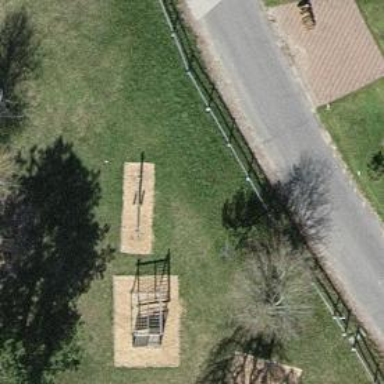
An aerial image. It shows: Playground featuring seesaw.